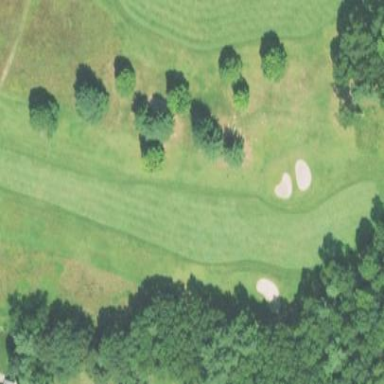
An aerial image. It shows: Golf fairway surrounded by grass.